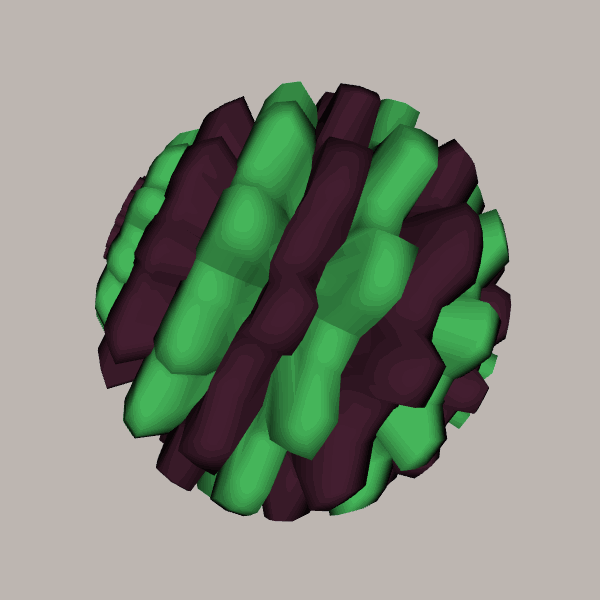
Background: light